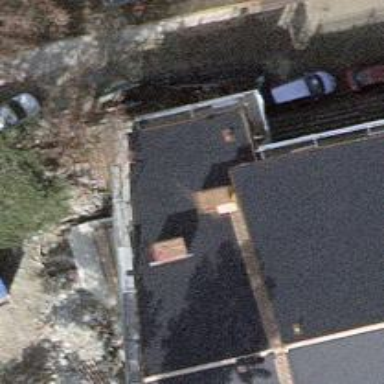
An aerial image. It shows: Café.